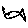
Label: fish